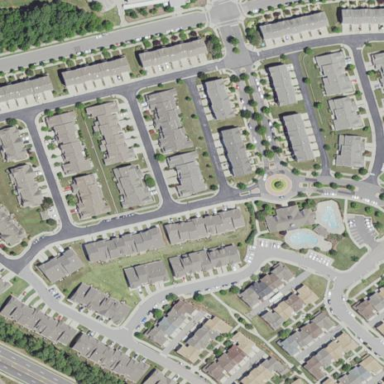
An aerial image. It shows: Residential area within neighborhood.